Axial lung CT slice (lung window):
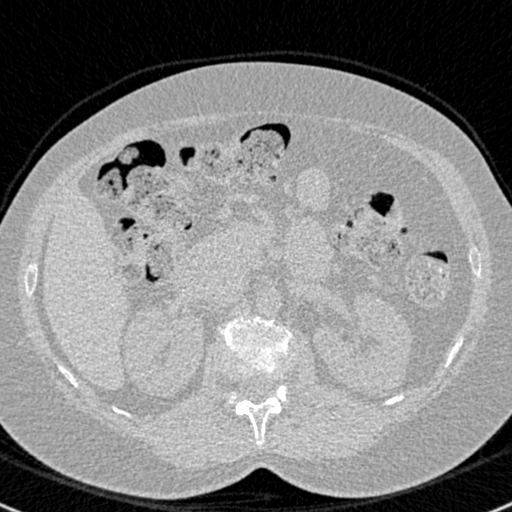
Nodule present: no